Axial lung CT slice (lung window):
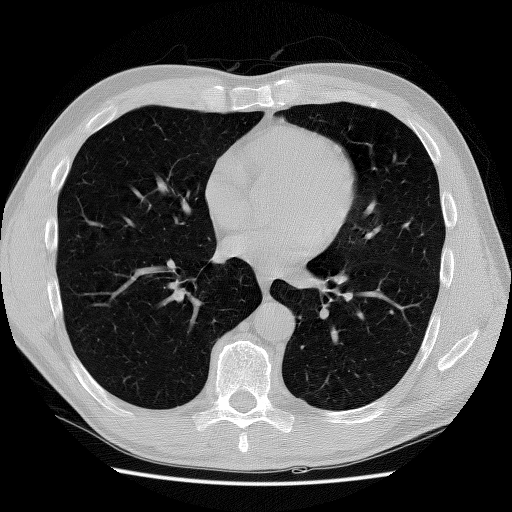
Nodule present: no